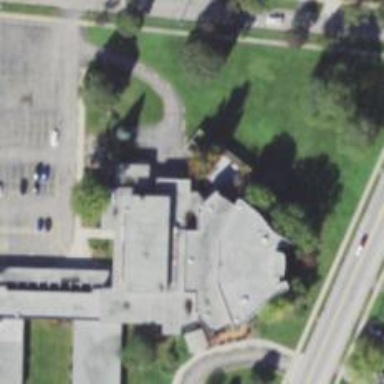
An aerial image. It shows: School.